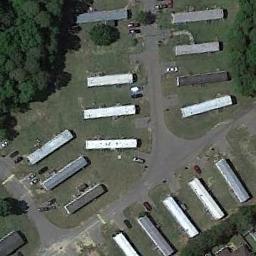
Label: mobile_home_park